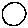
Label: circle